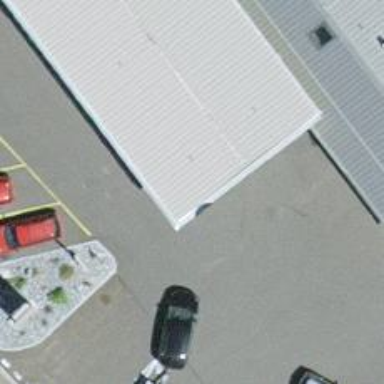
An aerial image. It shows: Fuel station.